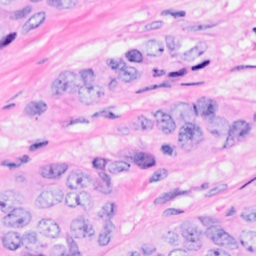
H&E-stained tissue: Breast